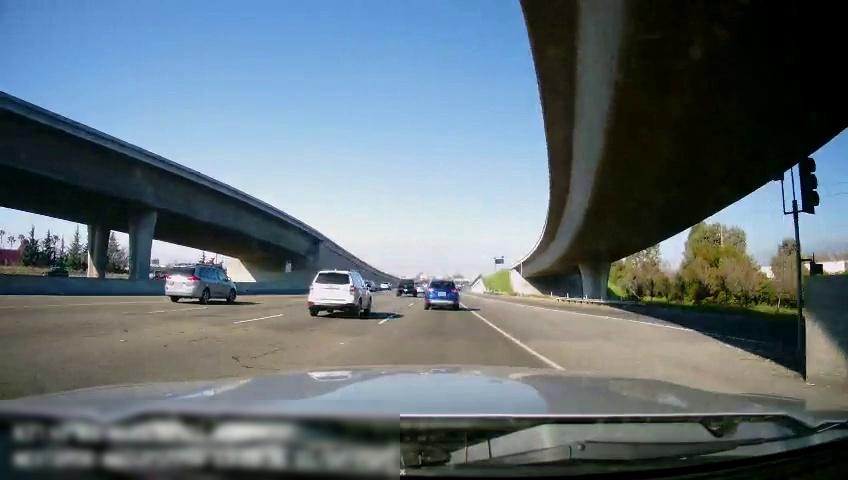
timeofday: Day
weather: Sunny
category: Vehicles | Car
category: Vehicles | SUV
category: Drivable Space
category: Vehicles | Car
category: Vehicles | SUV
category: Vehicles | SUV
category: Vehicles | Truck
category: Vehicles | SUV
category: Vehicles | Van
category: Vehicles | SUV
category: Lanes | Current Lane
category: Lanes | Alternate Lane
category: Lanes | Current Lane
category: Lanes | Alternate Lane
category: Lanes | Alternate Lane
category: Lanes | Alternate Lane
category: Traffic | Lights
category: Traffic | Lights
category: Traffic | Signs